Question: hi i have issue with internet exploerer rendering , i have a aspx page in which i have a table and i set its backgrounnd image of size 800 x 700 px, and my table size is 800 x 550. but in internet explorer 2 table are rendering as shown in image

html for this page :
<
'''
%@ Page Language="C#" MasterPageFile="~/mftpmasterpage.Master" AutoEventWireup="true" CodeBehind="Home.aspx.cs" Inherits="FtpWebInterface.Home" %>
<%@ Register Assembly="AjaxControlToolkit" Namespace="AjaxControlToolkit" TagPrefix="asp" %>
<asp:Content ID="Content1" ContentPlaceHolderID="head" runat="server">
</asp:Content>
<asp:Content ID="Content2" ContentPlaceHolderID="ContentPlaceHolder1" runat="server" >
<div >
<table align="center" border="0" style=" width:800px;height:520px;background-image:url(Images/formbg.jpg); border: 5px outset #2B60DE;border-radius: 5px;box-shadow: 0px 0px 20px #000; -webkit-border-radius: 5px;-moz-border-radius: 5px; ">
<tr>
<td align="left" colspan="3" >
&nbsp;</td>
</tr>
<tr>
<td align="right" colspan="3" height="10%" valign="top" align="left">
<asp:LinkButton ID="lnksignout" runat="server" CausesValidation="False"
onclick="lnksignout_Click" Font-Size="11px">Sign out</asp:LinkButton>
</td>
</tr>
<tr>
<td colspan="2" height="10%" valign="bottom" align="left">
<asp:UpdatePanel ID="uplblCurdir" runat="server">
<Triggers>
<asp:AsyncPostBackTrigger ControlID="TreeView1" EventName="SelectedNodeChanged" />
</Triggers>
<ContentTemplate>
</ContentTemplate>
</asp:UpdatePanel>
</td>
<td valign="bottom" align="left" >
<asp:UpdatePanel ID="upUploadbtn" runat="server">
<Triggers>
<asp:AsyncPostBackTrigger ControlID="TreeView1" EventName="SelectedNodeChanged" />
</Triggers>
<ContentTemplate>
</ContentTemplate>
</asp:UpdatePanel>
</td>
</tr>
<tr>
<td colspan="3">&nbsp;</td>
</tr>
<tr>
<td height="80%" width="15%" border="1" valign="top" align="left">
<div style="height: 300px;width: 180px;overflow:auto; background-color:#e4f1fb; border: 1px solid #2B60DE;border-radius: 3px;box-shadow: 0px 0px 10px #000; -webkit-border-radius: 3px;-moz-border-radius: 3px; ">
<asp:UpdatePanel ID="UpdatePanel1" runat="server" UpdateMode="Always">
<Triggers>
<asp:AsyncPostBackTrigger ControlID="TreeView1" EventName="SelectedNodeChanged" />
</Triggers>
<ContentTemplate>
</ContentTemplate>
</asp:UpdatePanel>
</div>
</td >
<td width="70%" valign="top" align="left">
<asp:UpdatePanel ID="Updatepanel2" runat="server" UpdateMode="Always">
<Triggers>
<asp:AsyncPostBackTrigger ControlID="TreeView1" EventName="SelectedNodeChanged" />
</Triggers>
<ContentTemplate>
</ContentTemplate>
</asp:UpdatePanel>
</td >
</tr>
<tr>
<td style="display:none;" colspan="3" >
<input id="hdnuser" type="hidden" runat="server"/><asp:Button ID="refreshbtn" runat="server" onclick="refreshbtn_Click" CausesValidation="False" /></td>
</tr>
</table>
</ContentTemplate>
</asp:UpdatePanel>
</td>
</td>
<td width="15%" valign="top" align="left">
<table align="left" valign="top" width="100%">
<tr>
<td>
<asp:Button ID="btncreatefolder" runat="server" Text="Create Folder"
onclick="btncreatefolder_Click" CausesValidation="False" class="submit"
onclientclick="popup('CreateFolder.aspx','CreateFolder')" /></td>
</tr>
<tr>
<td><asp:Button ID="btnuploadfolder" runat="server" Text="Upload Folder"
onclick="btnuploadfolder_Click" CausesValidation="False"
class="submit" Enabled="False" /></td>
</tr>
</tr>
<tr>
<td><asp:Button ID="btndeltefolder" runat="server" Text="Delete Folder" OnClientClick="popup('DeleteFolder.aspx','DeleteFolder')"
class="submit" onclick="btndeltefolder_Click" CausesValidation="False" /></td>
</tr>
</table>
</div>
--------------------------------------Body End-----------------------------------------------
-----------------------------The Divs below this are hidden, there display property s bydefault hidden and they are used in modal poup--------------------------
<!-----Upload Div------------------------>
<div id="div_to_popup" class="popup_block" align="center">
<img id="btn_close" alt="" src="images/Close.png" align="right" onclick="HideModalPopup('div_to_popup'); return false;" class="btn_close"/><table width="100%" style="background-image:url(Images/loginbg.jpg);">
<tr>
<td align="center" style="">
<asp:UpdatePanel ID="UpdatePanel6" runat="server">
<Triggers >
<asp:AsyncPostBackTrigger ControlID="btnupload" EventName="Click"/>
</Triggers>
<ContentTemplate>
<asp:Label ID="lblDirectory" runat="server" CssClass="label" ></asp:Label>
</ContentTemplate>
</asp:UpdatePanel>
</td>
</tr>
<tr>
<td></td>
</tr>
<tr>
<td align="center" style="">
<asp:Label ID="Label3" runat="server" Text="Select file to upload." CssClass="label"></asp:Label><br />
</td>
</tr>
<tr>
<td colspan="2"></td>
</tr>
<tr>
<td align="center">
<center>
<asp:Panel ID="Panel3" runat="server" Height="58px" Width="282px">
<br />
<center>
<asp:FileUpload ID="file" runat="server" /><br />
<asp:Label ID="lblfilereq" runat="server" CssClass="label"></asp:Label>
<input id="hdnfilename" type="hidden" runat="server"/></center>
</asp:Panel>
</center>
</td>
</tr>
<tr>
<td></td>
</tr>
<tr>
<td align="center" >
<asp:Button ID="btnuploadok" runat="server" Text="Upload" CausesValidation="false"
onclick="btnuploadok_Click"
class="submit" />
<asp:Button ID="btnuploadCancel" runat="server" Text="Cancel" CausesValidation="false"
class="submit" OnClientClick="HideModalPopup('div_to_popup');"/>
</td>
</tr>
<tr>
<td>
<asp:Panel ID="pnlstatus" runat="server" Height="31px" Visible="false">
<center><asp:Label ID="lblstatus" runat="server" ForeColor="Black" Text="" Font-Size="14px" Font-Bold="true"></asp:Label></center>
</asp:Panel>
</td>
</tr>
</table>
</div>
<!------End upload Div------------------->
<!---------Loading Div -------------->
<div id="div_to_folder" class="popup_block">
<img id="Img1" alt="" src="images/Close.png" align="right" onclick="HideModalPopup('div_to_folder');return false;" class="btn_close"/><asp:Panel ID="Panel4" runat="server" BackImageUrl="~/Images/loginbg.jpg">
<asp:Label ID="lblloading" runat="server" Text="Preparing Download...." CssClass="label"></asp:Label>
<center><img alt="" src="Images/ajax-loader.gif" style="width: 215px" /></center>
</asp:Panel>
</div>
<!--------End Loading Div------------>
<!------ Send File Div ---------------->
<div id="div_send_file" class="popup_block" >
<img id="Img2" alt="" src="images/Close.png" align="right" onclick="HideModalPopup('div_send_file'); return false;" class="btn_close"/></asp:Timer><asp:UpdatePanel ID="UpdateDivSendFile" runat="server"><Triggers><asp:AsyncPostBackTrigger ControlID="TreeView1" EventName="SelectedNodeChanged" /></Triggers><ContentTemplate>
<asp:Panel ID="pnlSendmail" runat="server" Height="408px" Width="576px" ScrollBars="Auto" BackColor="White">
<center>
<asp:Label ID="Label1" runat="server" Text="Send File" CssClass="heading"></asp:Label></center>
<table align="center">
<tr>
<td align="left">
<asp:Label ID="lblto" runat="server" Text="To :" CssClass="label"></asp:Label>
</td>
<td>
<table>
<tr>
<td><asp:TextBox ID="txtto" runat="server" Width="451px" Height="32px"
TextMode="MultiLine"></asp:TextBox>
</td>
<td> <asp:RequiredFieldValidator ID="reqfilename" runat="server" BorderStyle="None"
ControlToValidate="txtto" ErrorMessage="*"></asp:RequiredFieldValidator> </td>
</tr>
</table>
</td>
</tr>
<tr>
<td align="left">
<asp:Label ID="lblsubject" runat="server" Text="Subject" CssClass="label"></asp:Label>
</td>
<td>
<table>
<tr>
<td> <asp:TextBox ID="txtSubject" ForeColor="Black" runat="server" Height="32px" Width="451px"></asp:TextBox></td>
<td></td>
</tr>
</table>
</td>
</tr>
<tr>
<td align="left">
<asp:Label ID="lblattachment" runat="server" Text="Attached File" CssClass="label"></asp:Label>
</td>
<td align="left">
<asp:Image ID="imgattachment" runat="server" />
<asp:Label ID="linkAttachedFile" runat="server" CssClass="label"></asp:Label>
</td>
</tr>
</table>
<table align="center">
<tr>
<td align="center">
<asp:TextBox ID="txtmsg" runat="server" Height="118px" Width="560px"></asp:TextBox>
</td>
<tr>
<td >
<asp:Panel ID="pnalStatus" runat="server" Height="32px"
Visible="false">
<center><asp:Label ID="lblStausCode" runat="server" CssClass="label"></asp:Label></center>
</asp:Panel>
</td>
</tr>
<tr>
<td align="center" >
<asp:Button ID="btnSend" runat="server" Text="Send"
class="submit" onclick="btnSend_Click" />
<asp:Button ID="btnSendFileCancel" runat="server" CausesValidation="False" Text="Cancel" OnClientClick="HideModalPopup('div_send_file'); return false;" class="submit"/>
</td>
</tr>
</table>
</asp:Panel>
</ContentTemplate>
</asp:UpdatePanel>
</div>
</asp:Content>
'''
in firefox chorome and safari only above table is rendered butin IE two tables are rendering kindly any one help me what is the issue and how i fix this isue thanks.
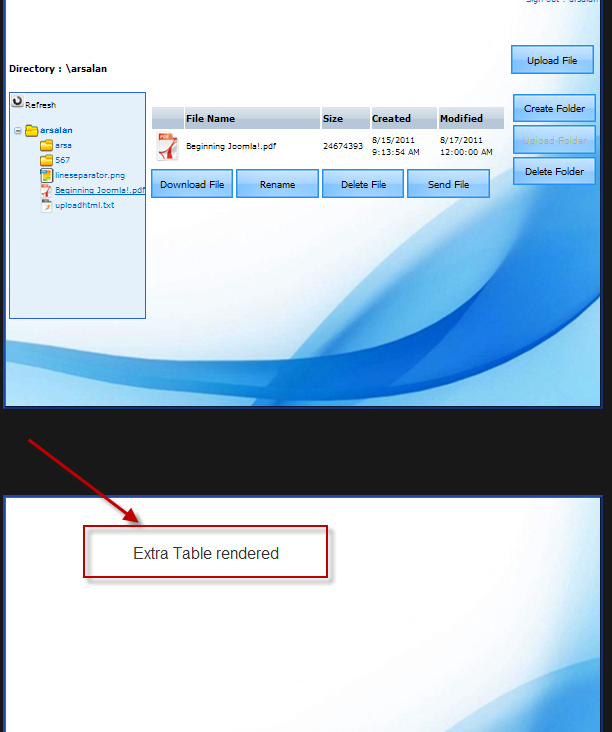
Answer: Have you checked the source? Is it actually another table?
My first thoughts were that it was the background repeating. You dont specify 'no-repeat' in the style attribute:
Change:
'<table align="center" border="0" style=" width:800px;height:520px;background-image:url(Images/formbg.jpg); ... >'
To:
'<table align="center" border="0" style=" width:800px;height:520px;background:transparent url(Images/formbg.jpg) top left no-repeat; ... >'
See what that gives you.